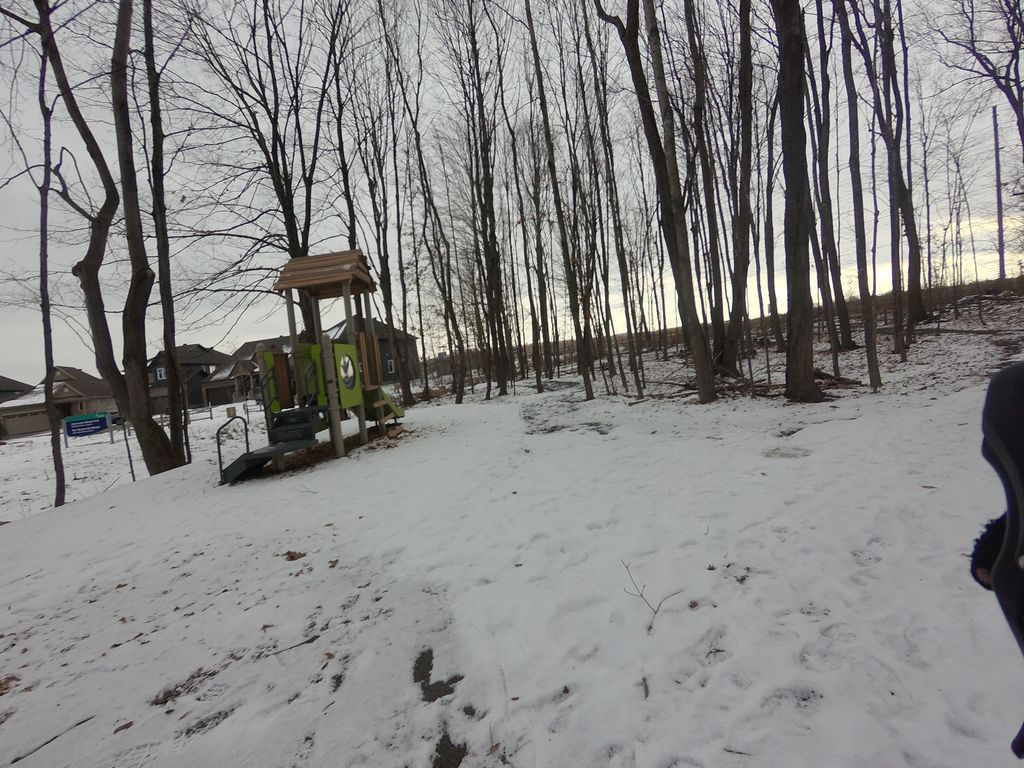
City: ottawa-gatineau